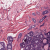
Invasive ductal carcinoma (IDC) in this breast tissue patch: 1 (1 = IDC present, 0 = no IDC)